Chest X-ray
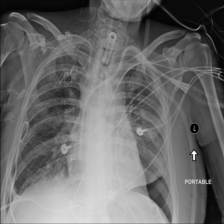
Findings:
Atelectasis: negative
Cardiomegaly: negative
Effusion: negative
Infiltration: negative
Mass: negative
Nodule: negative
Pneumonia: negative
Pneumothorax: positive
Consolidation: negative
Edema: negative
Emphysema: negative
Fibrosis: negative
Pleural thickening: negative
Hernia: negative